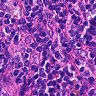
Metastatic tissue present: no